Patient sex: M
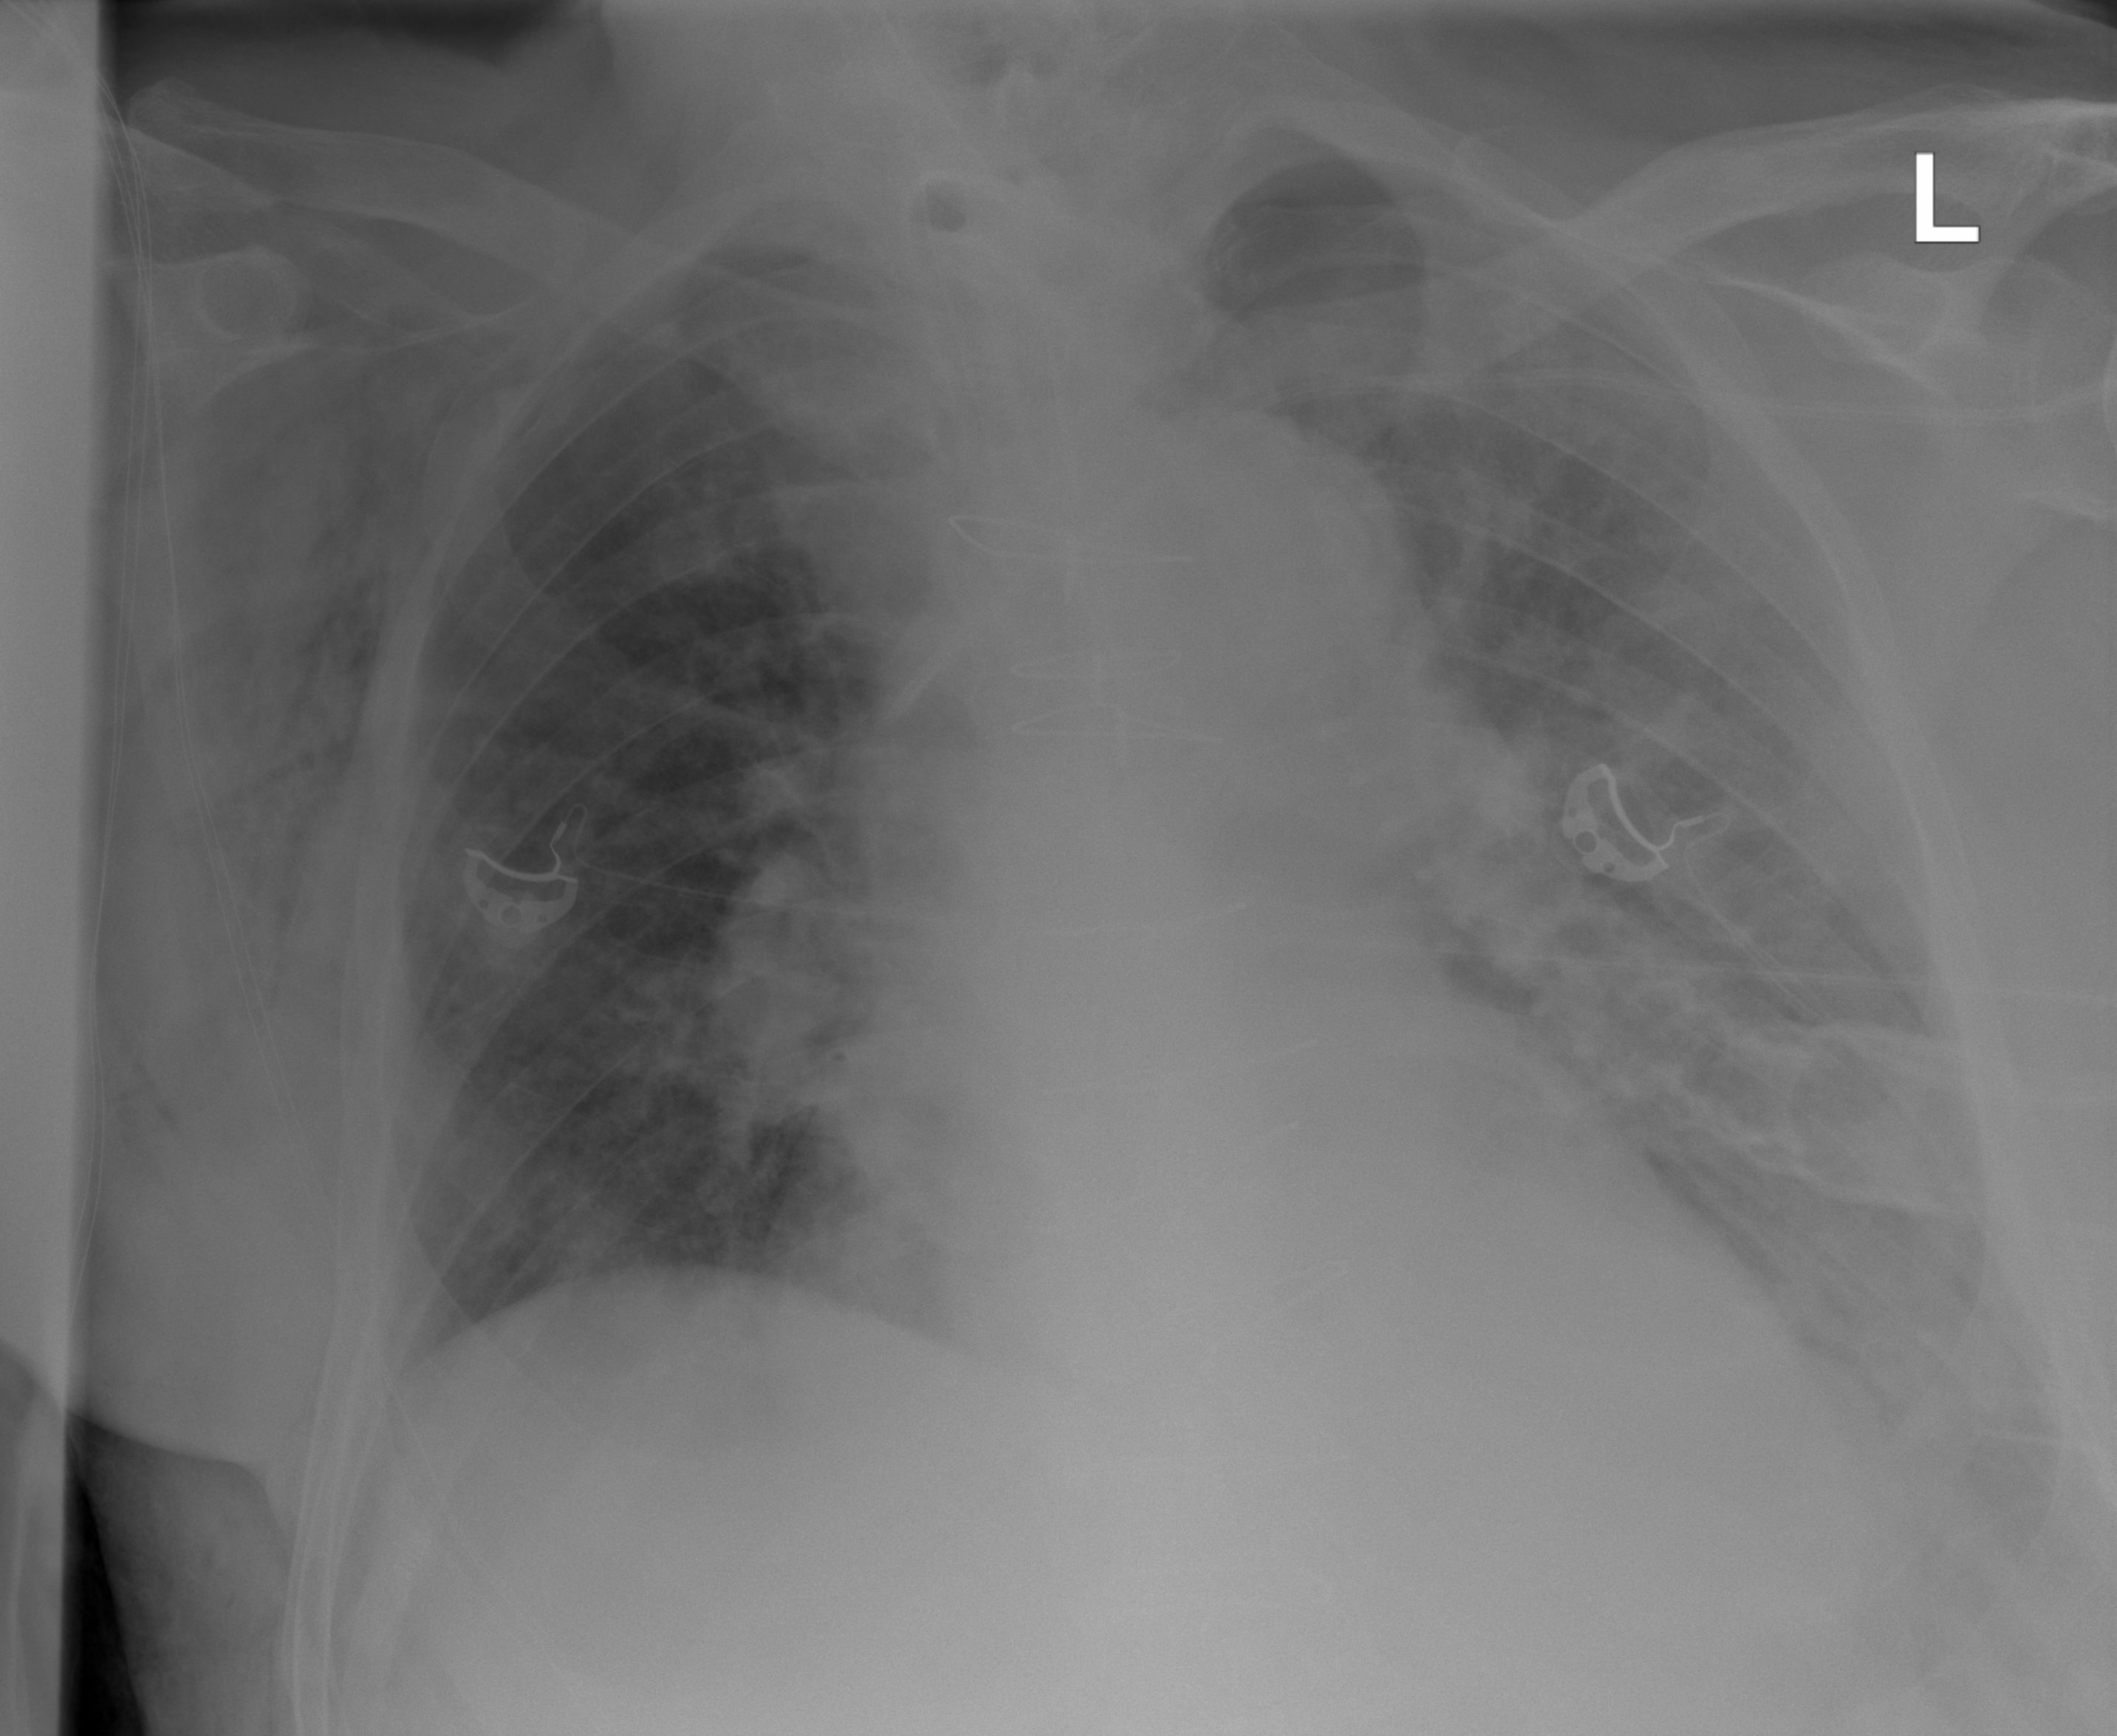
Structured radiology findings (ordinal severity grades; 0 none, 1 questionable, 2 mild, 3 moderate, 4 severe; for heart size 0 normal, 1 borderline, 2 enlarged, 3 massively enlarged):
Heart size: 2
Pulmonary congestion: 2
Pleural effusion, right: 0
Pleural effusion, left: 2
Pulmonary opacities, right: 2
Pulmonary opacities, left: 2
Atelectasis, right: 0
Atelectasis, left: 2